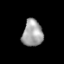
Tissue: lung
Cell type: Epithelial cells
Senescence score: 0.1999
Nuclear area (px): 534
Mean DAPI intensity: 160.944